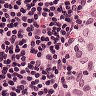
Metastatic tissue present: no